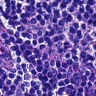
Metastatic tissue present: no